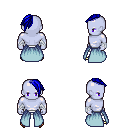
a pixel art fantasy rpg character, male body template, dark elf, purple skin, overskirt, white pants, blue long mohawk hairstyle, white cloth bandages, gold boots, four views (front, back, left, right), 2x2 character sprite sheet, small pixel art, hard edges, no anti-aliasing